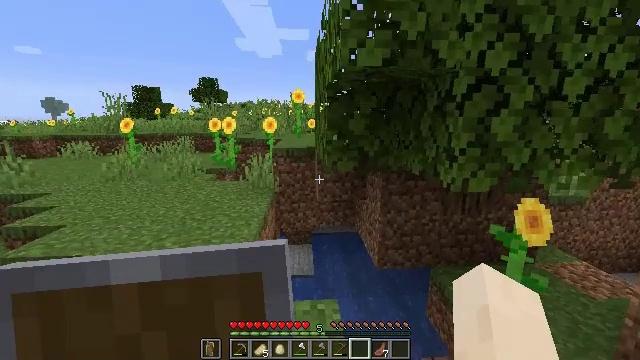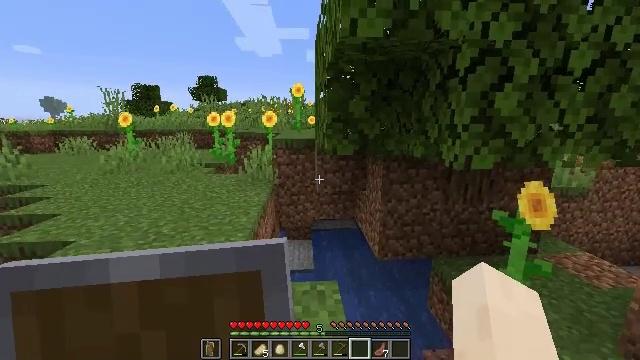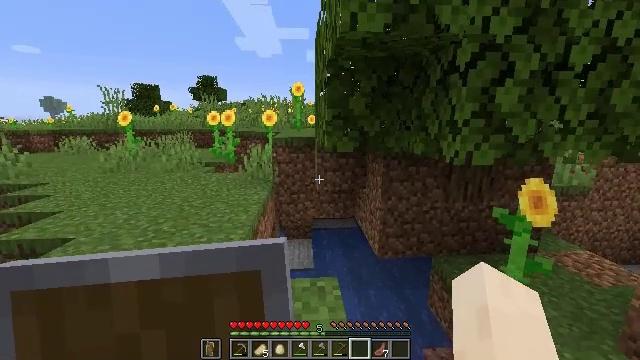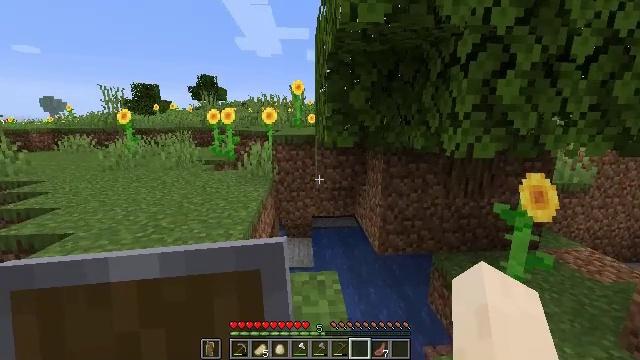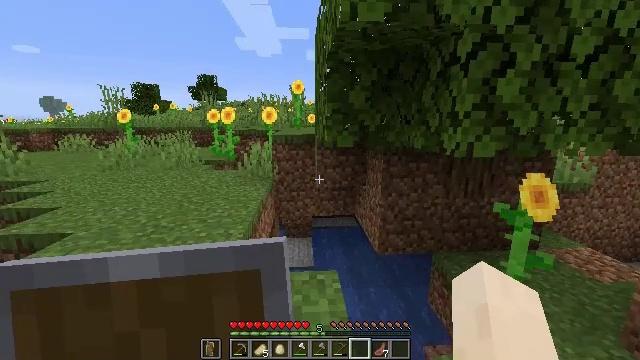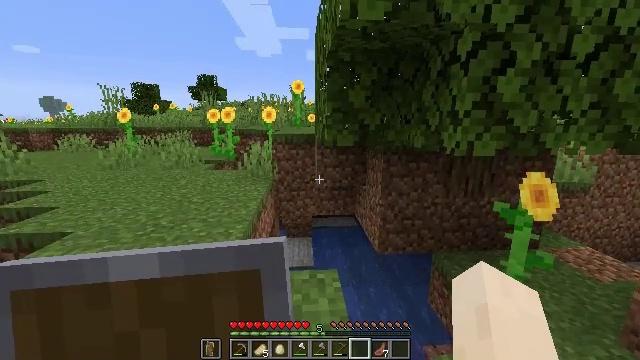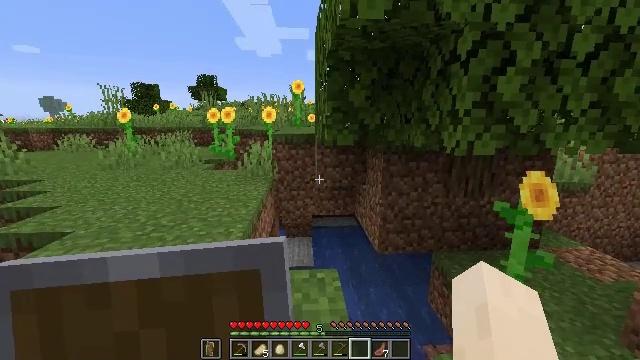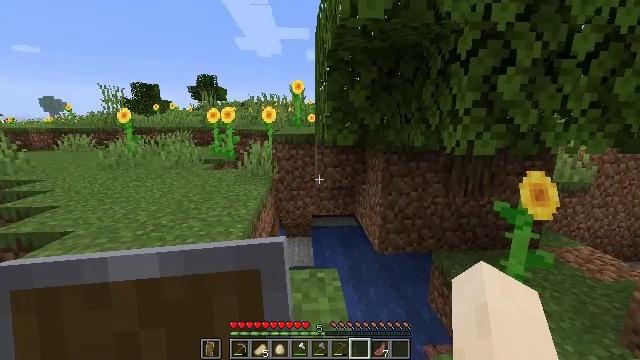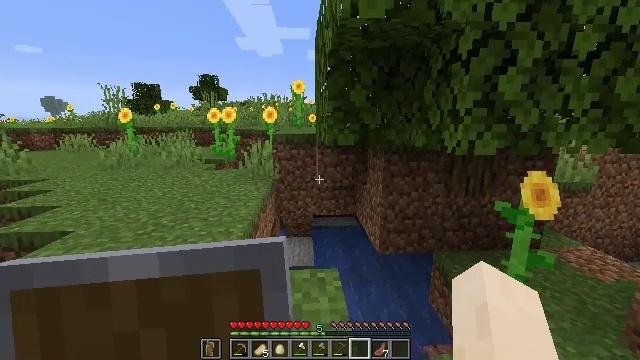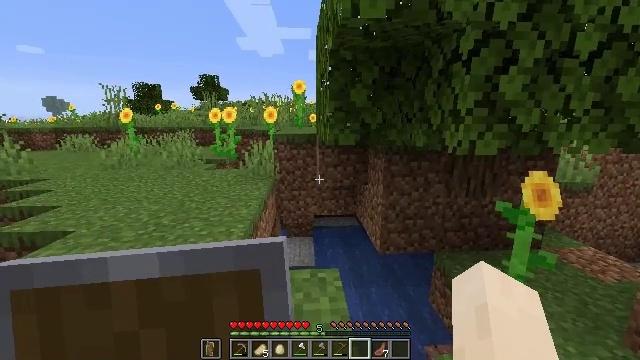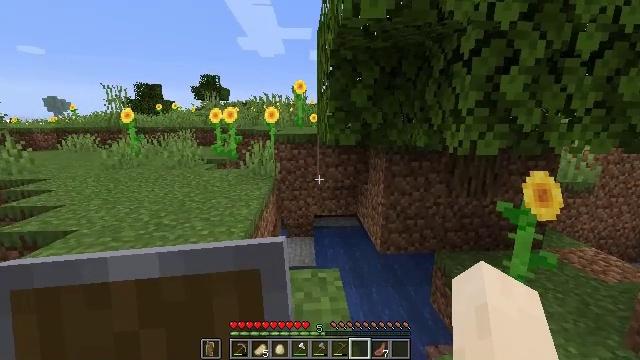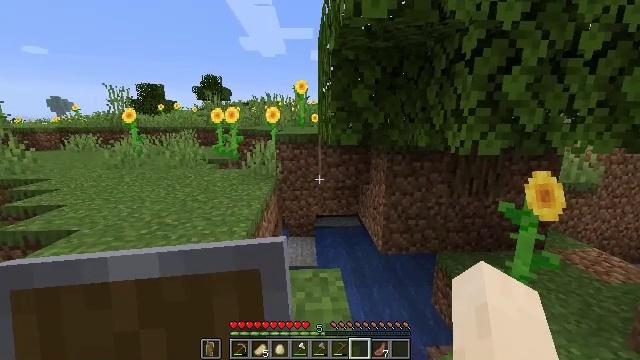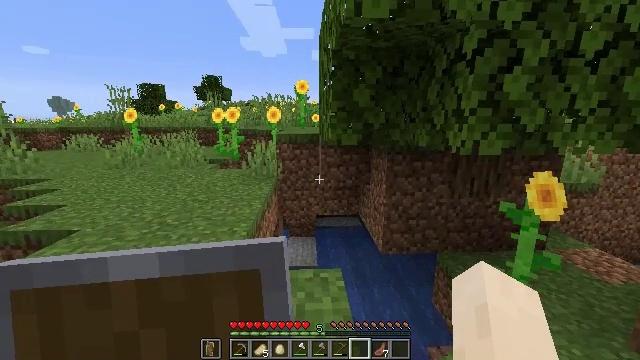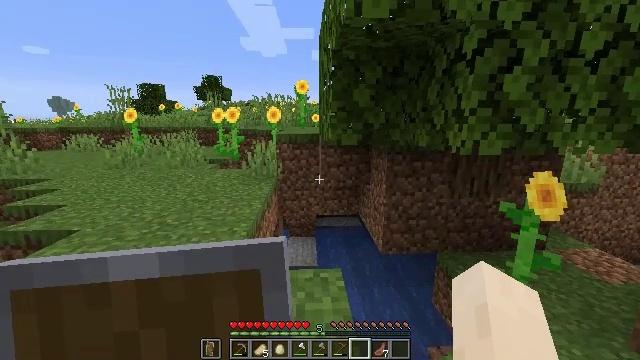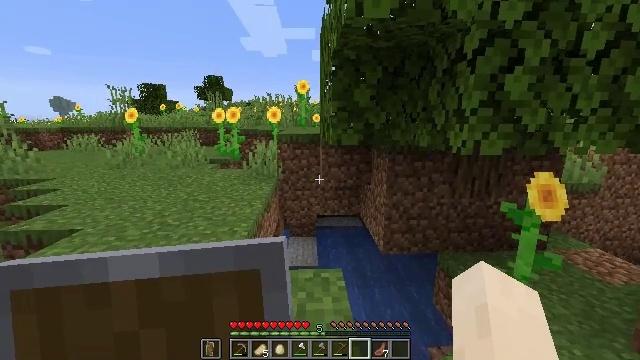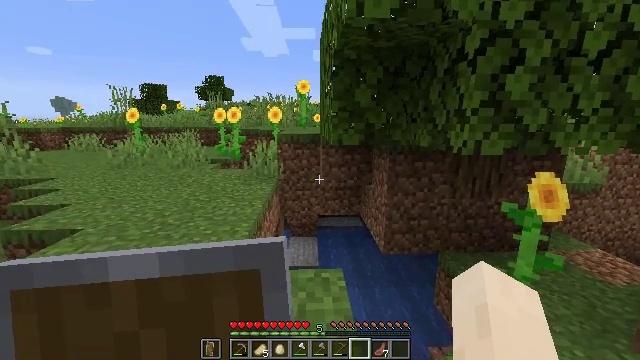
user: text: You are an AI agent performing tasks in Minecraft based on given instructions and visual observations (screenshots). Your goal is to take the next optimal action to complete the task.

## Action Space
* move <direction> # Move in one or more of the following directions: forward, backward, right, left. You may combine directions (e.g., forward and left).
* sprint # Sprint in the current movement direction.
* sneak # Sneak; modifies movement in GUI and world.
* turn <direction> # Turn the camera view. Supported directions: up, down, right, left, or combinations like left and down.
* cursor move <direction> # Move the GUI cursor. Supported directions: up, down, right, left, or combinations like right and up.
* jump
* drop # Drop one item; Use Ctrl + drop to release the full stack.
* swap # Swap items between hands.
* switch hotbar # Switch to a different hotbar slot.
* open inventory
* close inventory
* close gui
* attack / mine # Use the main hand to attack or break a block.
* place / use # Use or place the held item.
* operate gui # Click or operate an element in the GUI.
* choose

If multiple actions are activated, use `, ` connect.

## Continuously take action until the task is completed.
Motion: motion action
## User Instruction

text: Break the pumpkin to collect it.
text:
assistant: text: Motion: sneak
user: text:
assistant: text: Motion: sneak
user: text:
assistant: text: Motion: sneak
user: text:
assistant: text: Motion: sneak
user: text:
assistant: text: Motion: sneak
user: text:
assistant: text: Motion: sneak
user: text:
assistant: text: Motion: sneak
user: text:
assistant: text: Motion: sneak
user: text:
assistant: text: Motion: sneak
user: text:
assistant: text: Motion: sneak
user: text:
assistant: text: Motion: sneak
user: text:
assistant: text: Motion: sneak
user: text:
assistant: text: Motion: sneak
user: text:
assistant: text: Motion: sneak
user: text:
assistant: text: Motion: sneak
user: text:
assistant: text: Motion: sneak
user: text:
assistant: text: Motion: sneak
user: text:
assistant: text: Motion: sneak
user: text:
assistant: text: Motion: sneak
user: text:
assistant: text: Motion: sneak
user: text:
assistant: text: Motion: sneak, turn left
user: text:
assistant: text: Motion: turn left and up
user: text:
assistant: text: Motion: turn left and up
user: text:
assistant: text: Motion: move forward
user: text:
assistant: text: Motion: move forward
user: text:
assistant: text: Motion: move forward
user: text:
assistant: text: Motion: move forward
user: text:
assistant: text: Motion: move forward
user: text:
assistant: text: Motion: move forward
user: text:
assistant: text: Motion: move forward